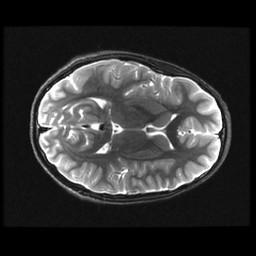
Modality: T2w
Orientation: axial
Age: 13
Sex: female
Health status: ill
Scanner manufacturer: ge
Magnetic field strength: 3 T
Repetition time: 7.5 s
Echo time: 0.1007 s